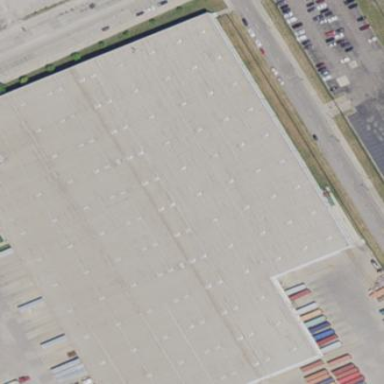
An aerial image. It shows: Warehouse.